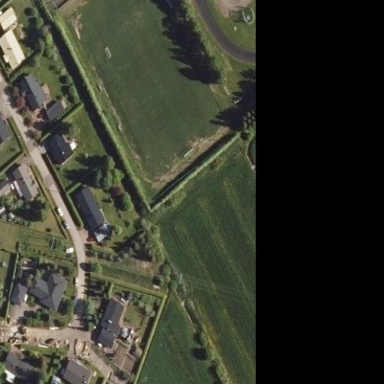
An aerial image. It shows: Soccer pitch designated for leisure and sports activities.